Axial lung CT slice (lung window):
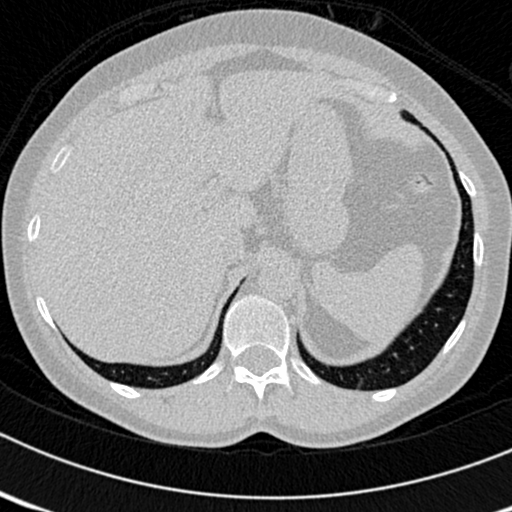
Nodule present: no